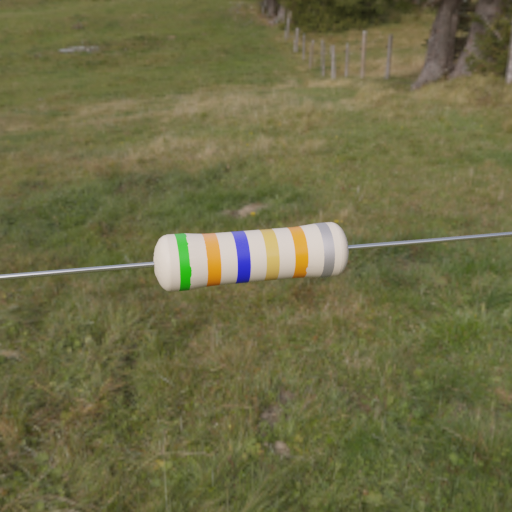
Resistor colour bands (in order): green, orange, blue, gold, orange, silver